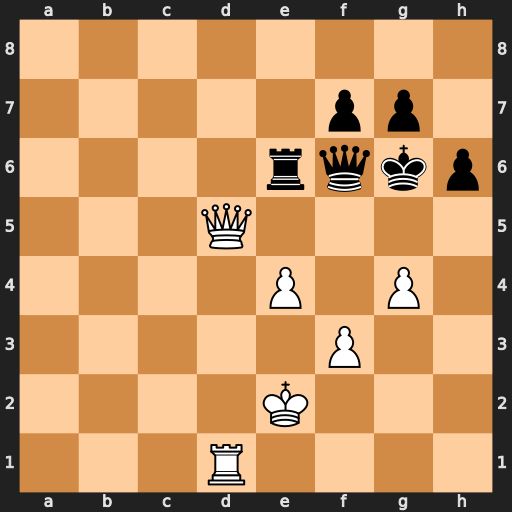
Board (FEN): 8/5pp1/4rqkp/3Q4/4P1P1/5P2/4K3/3R4
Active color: w
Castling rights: -
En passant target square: -
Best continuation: Qf5+ Qxf5 gxf5+ Kf6 fxe6